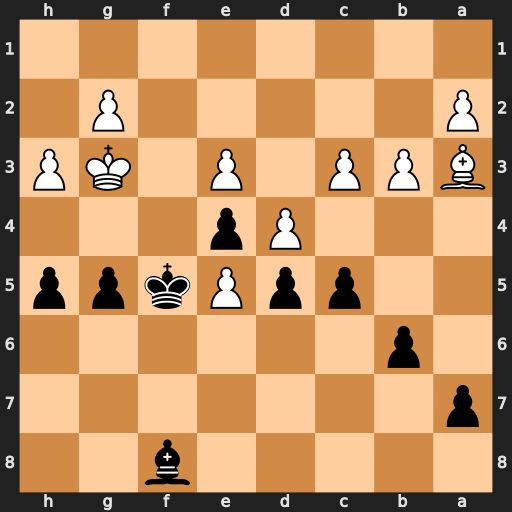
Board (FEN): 5b2/p7/1p6/2ppPkpp/3Pp3/BPP1P1KP/P5P1/8
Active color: b
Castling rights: -
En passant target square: -
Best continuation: cxd4 Bxf8 dxe3 c4 d4 e6 Kxe6